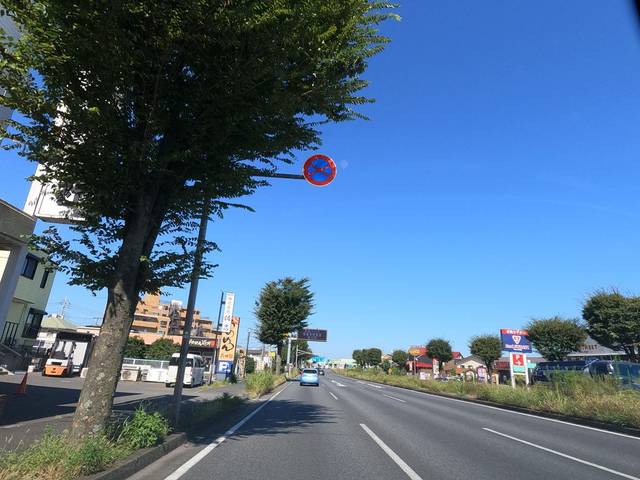
Region: Japan
Coordinates: 35.897, 139.603